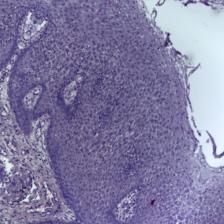
Diagnosis: OSCC